Question: I want to have an icon along with the field name in the discord embed using discord.py just like the attached image

I tried solutions like set_images or set_thumbnails from different forums. tried markdown but failed.
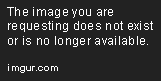
Answer: > Those are custom emojis, There's no way to add images to field(At least for now) unless if you use emojis. Try to hover your mouse cursor over those images, if they display emojis names (starting and ending with ':') then they're emojis
(Couldn't comment as i don't have enough reputaions)